Aerial crown-view tile of a tropical tree (Barro Colorado Island, Panama), acquired 20250414:
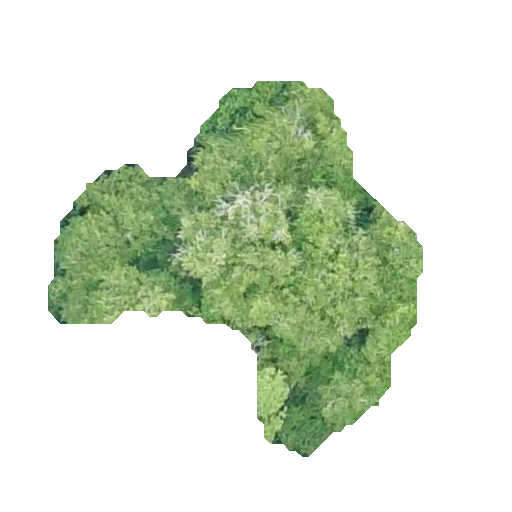
Species: Lonchocarpus heptaphyllus
GBIF accepted scientific name: Lonchocarpus heptaphyllus
Crown area: 113.858 m²